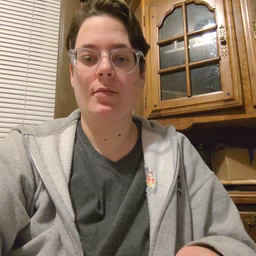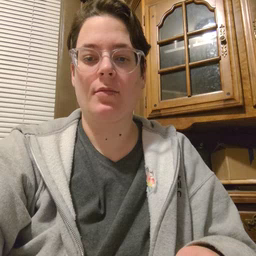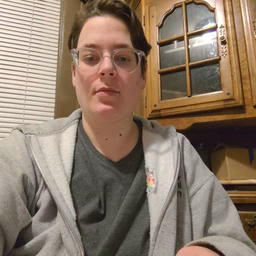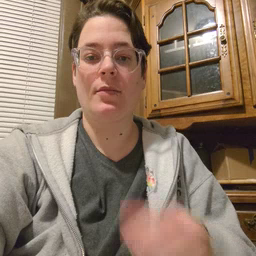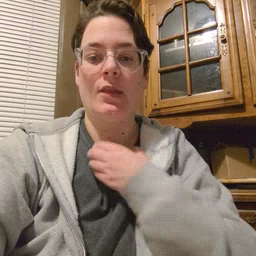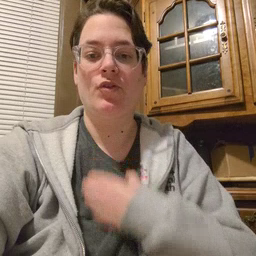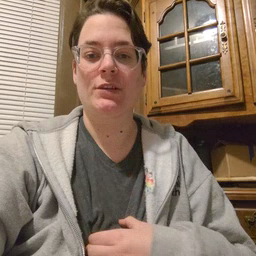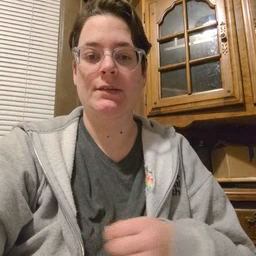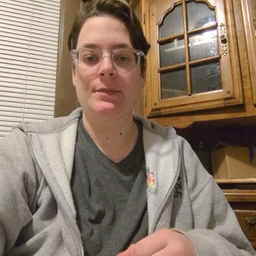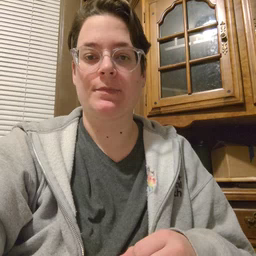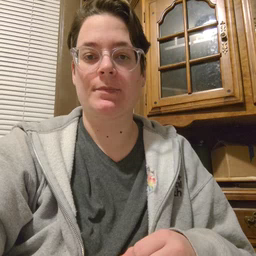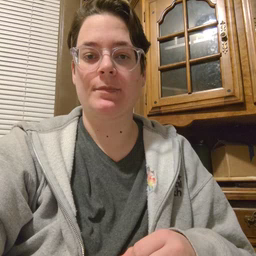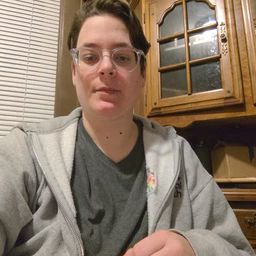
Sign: hungry